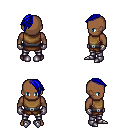
a pixel art fantasy rpg character, male body template, human, dark skin, leather chest armor, metal pants, blue long mohawk hairstyle, metal gloves, metal boots, four views (front, back, left, right), 2x2 character sprite sheet, small pixel art, hard edges, no anti-aliasing